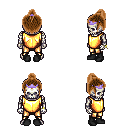
a pixel art fantasy rpg character, male body template, skeleton, gold chest armor, gold greaves, brown short topknot hairstyle, purple tiara, bracelets, black shoes, four views (front, back, left, right), 2x2 character sprite sheet, small pixel art, hard edges, no anti-aliasing